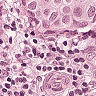
Metastatic tissue present: yes